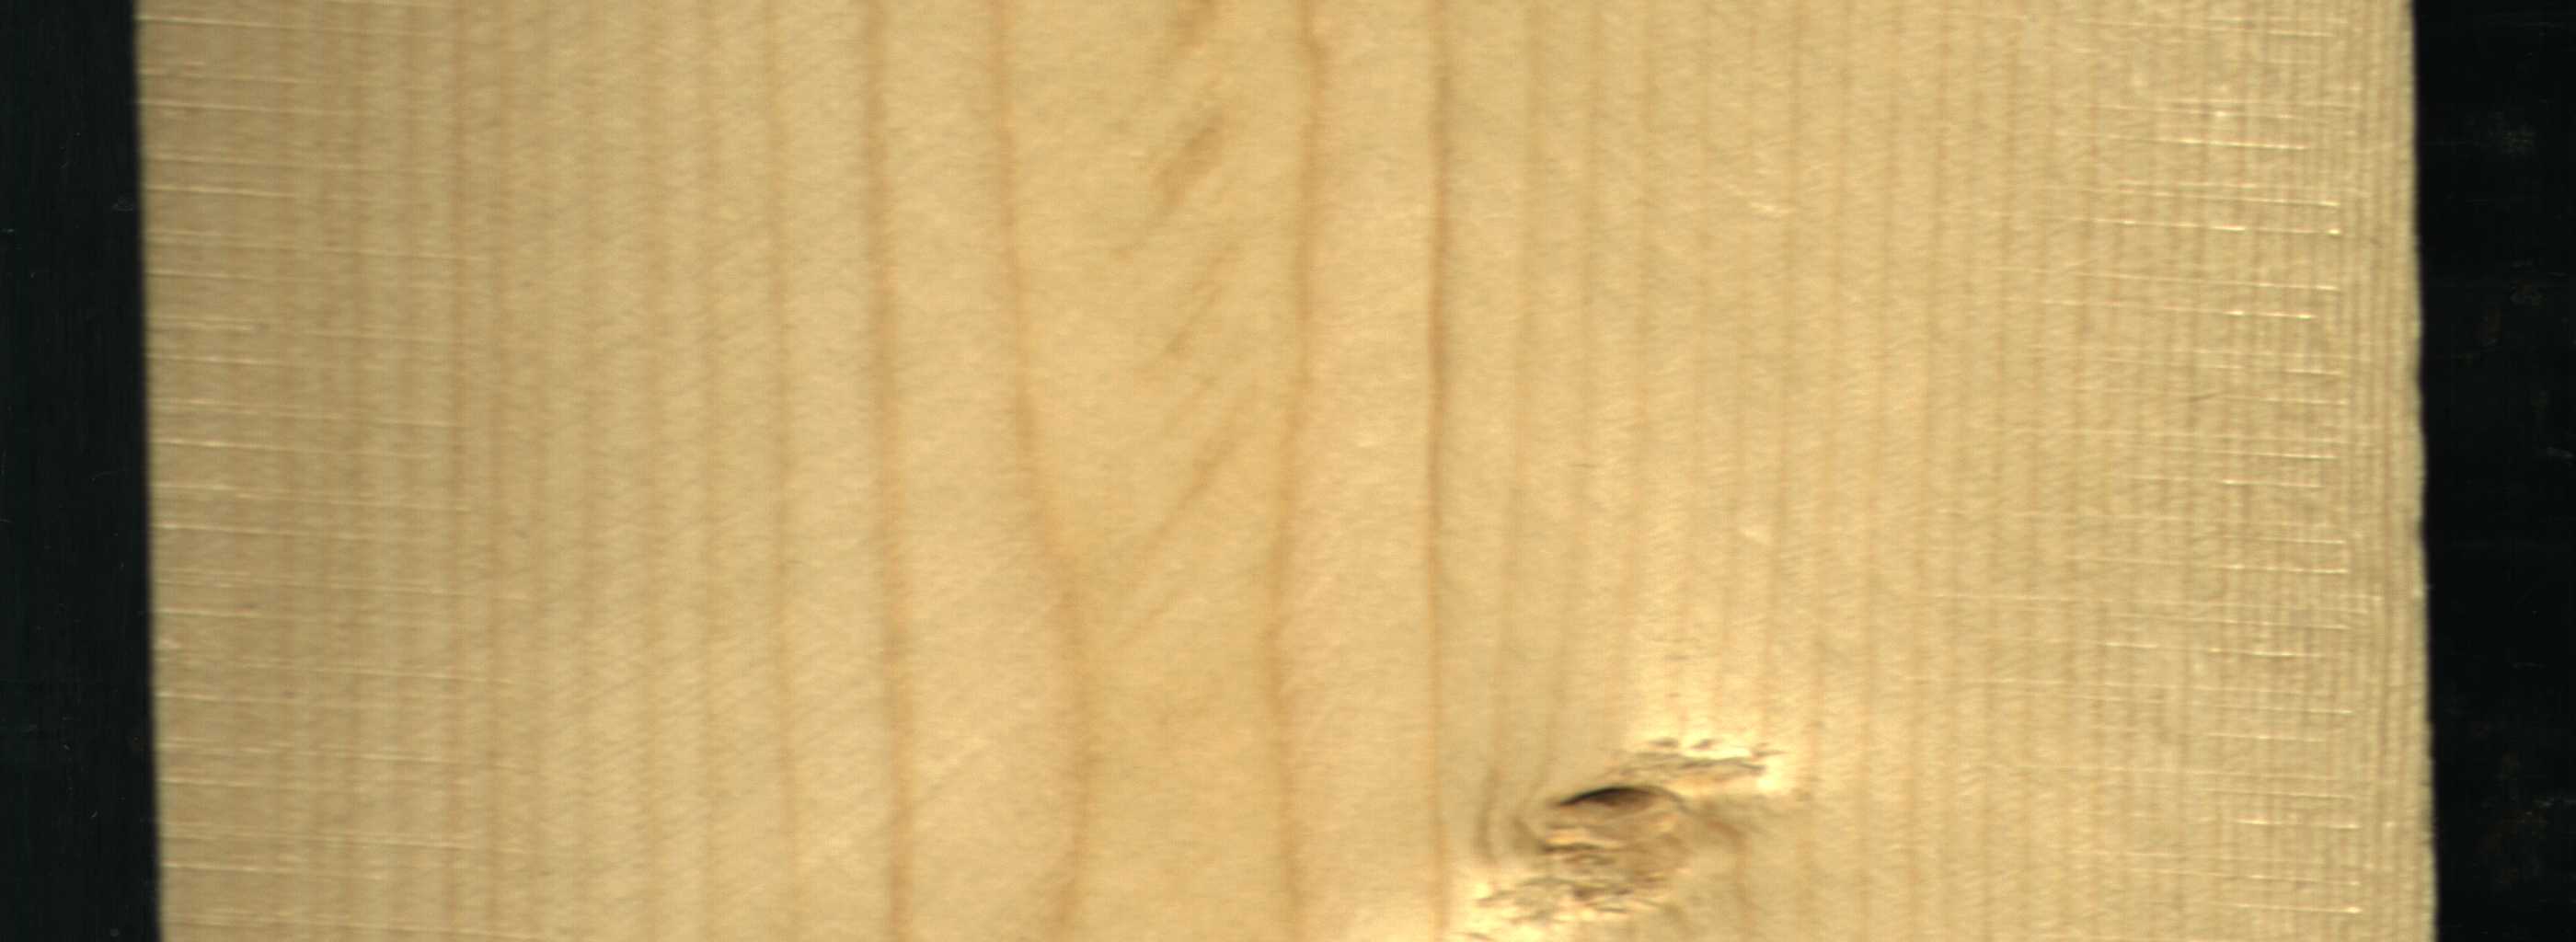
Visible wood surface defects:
Live_Knot